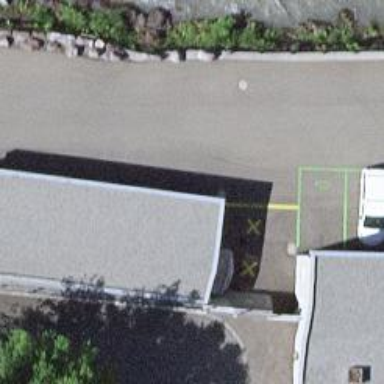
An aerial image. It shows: Assembly point for emergencies.